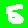
Digit: 5